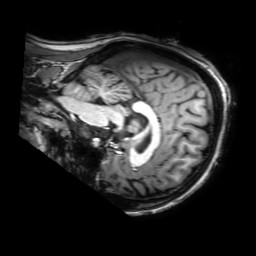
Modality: T1w
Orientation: sagittal
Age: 27
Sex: female
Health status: ill